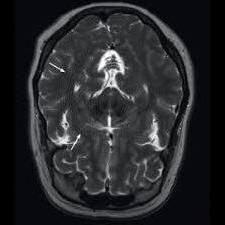
Label: notumor